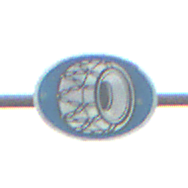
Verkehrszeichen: SchneekettenVorgeschrieben
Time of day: SunriseSunset
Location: Outdoor (Suburban)
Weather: PartlyCloudy
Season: NotSpecified
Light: Natural